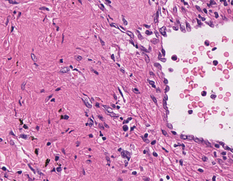
Tumor epithelial tissue: no
Tumor-associated stroma tissue: yes
Normal tissue: no